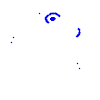
Particle: pion